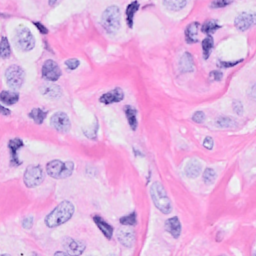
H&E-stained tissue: Breast